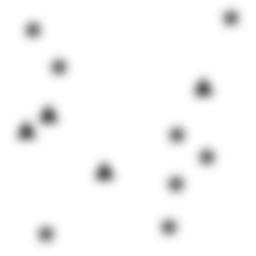
Squares: 0
Triangles: 4
Stars: 8
Total shapes: 12